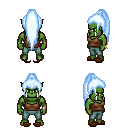
a pixel art fantasy rpg character, male body template, orc, green skin, brown pirate shirt, teal pants, white cyan extra-long topknot hairstyle, bracelets, brown slippers, four views (front, back, left, right), 2x2 character sprite sheet, small pixel art, hard edges, no anti-aliasing